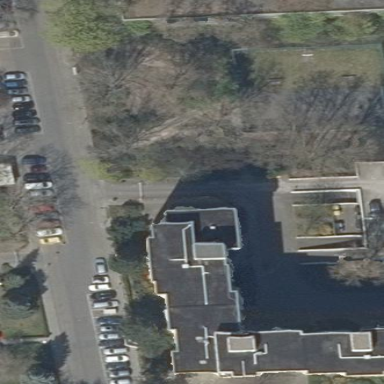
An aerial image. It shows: The image shows part of apartment building.